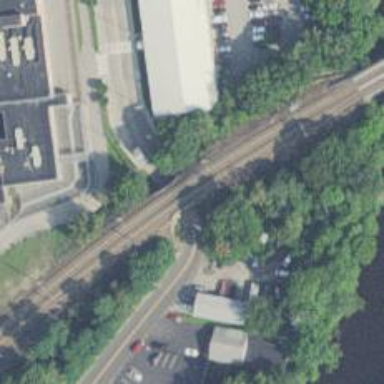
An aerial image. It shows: Bridge with electrified railway tracks featuring contact line.